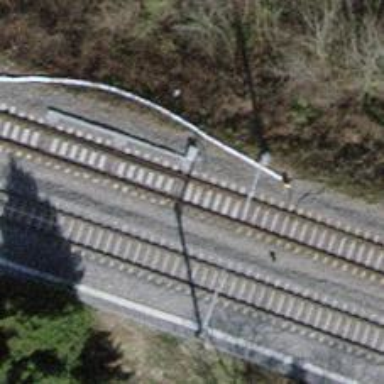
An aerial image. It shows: Single-track railway with electrified contact lines.